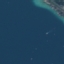
Land use / land cover: SeaLake